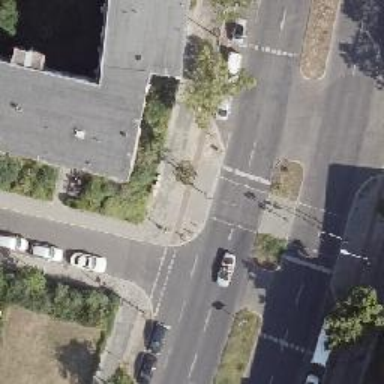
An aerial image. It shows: Road crossing with traffic signals.